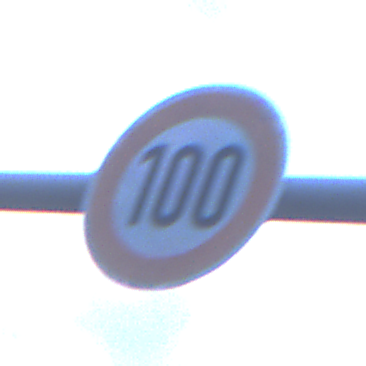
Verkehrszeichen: Geschwindigkeit100
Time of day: Dawn
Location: Outdoor (Urban)
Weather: PartlyCloudy
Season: NotSpecified
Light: Natural